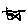
Label: fish